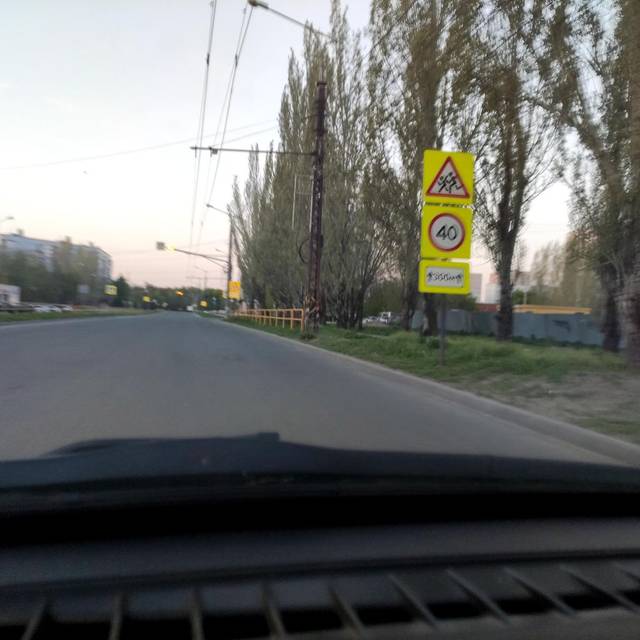
Region: Russia
Coordinates: 53.509, 49.431